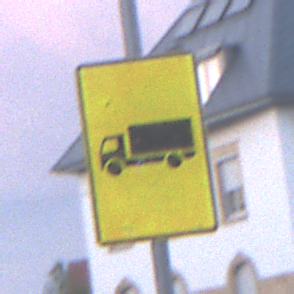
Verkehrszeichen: KFZZulaessigeGesamtmasse3Komma5TOhnePfeilsymbol
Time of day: SunriseSunset
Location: Outdoor (Urban)
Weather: PartlyCloudy
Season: NotSpecified
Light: Natural